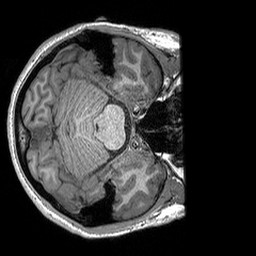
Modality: T1w
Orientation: axial
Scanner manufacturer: siemens
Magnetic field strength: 3 T
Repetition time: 2.3 s
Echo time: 0.00298 s